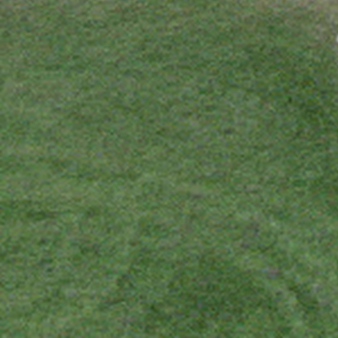
Label: other